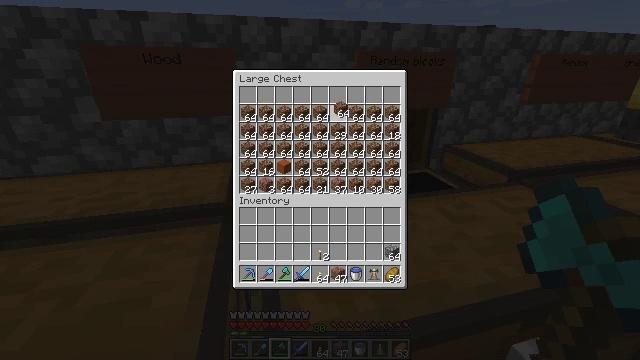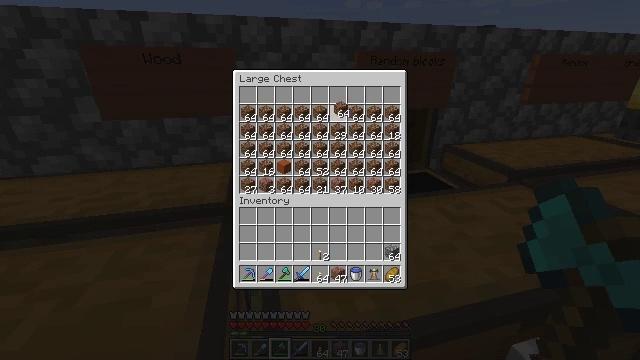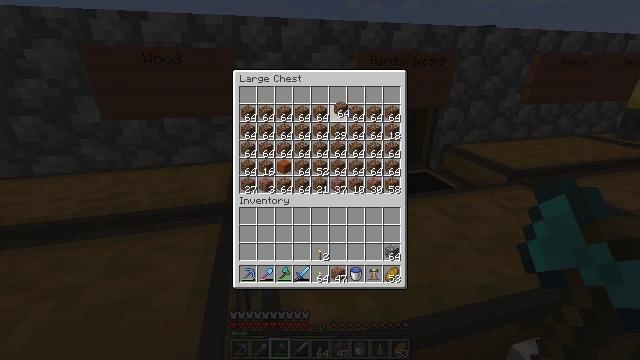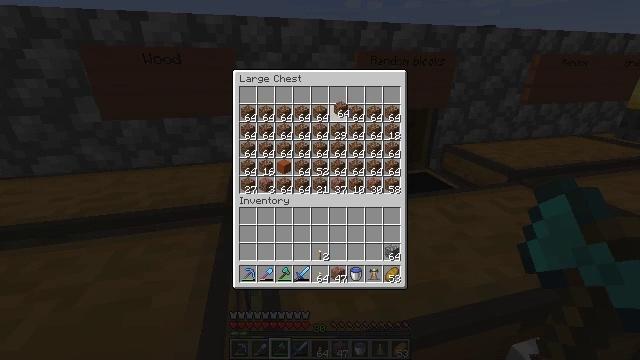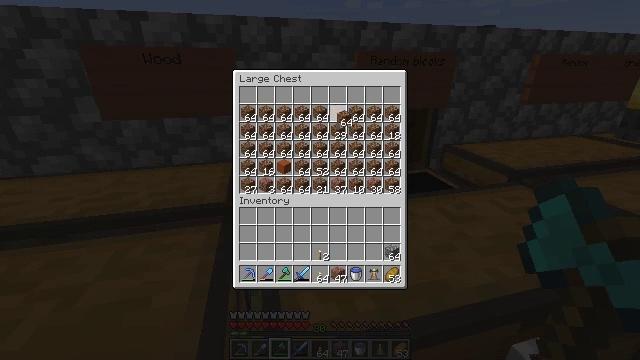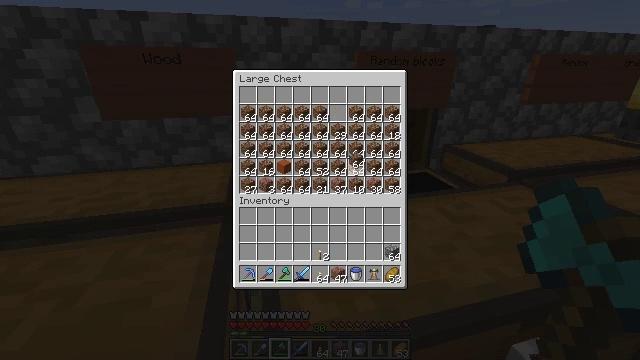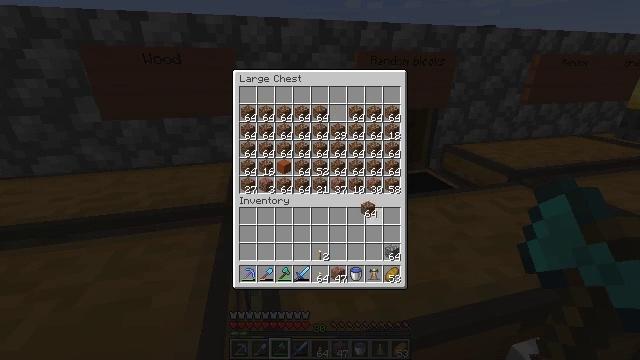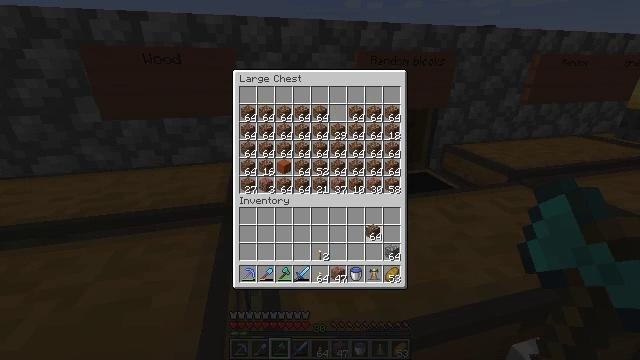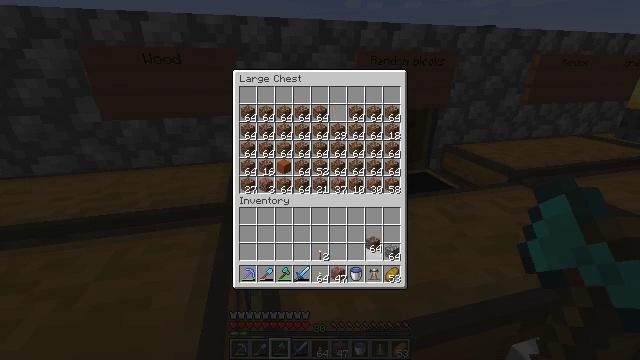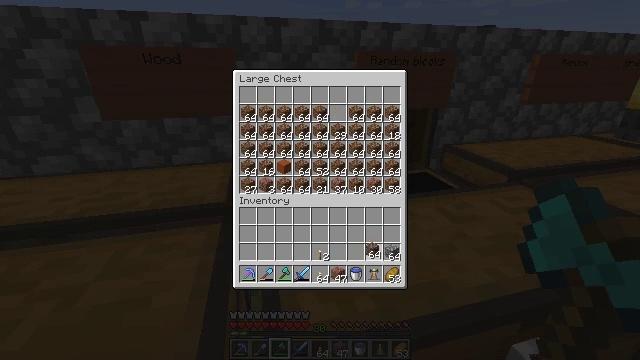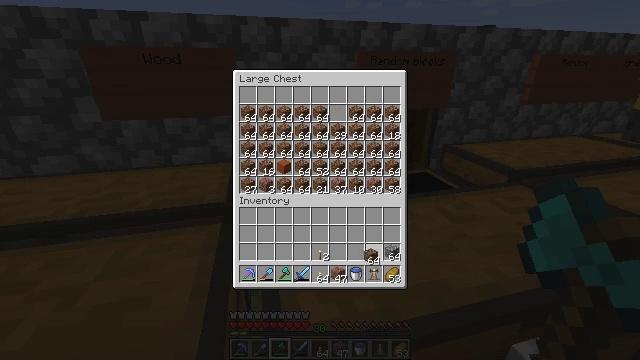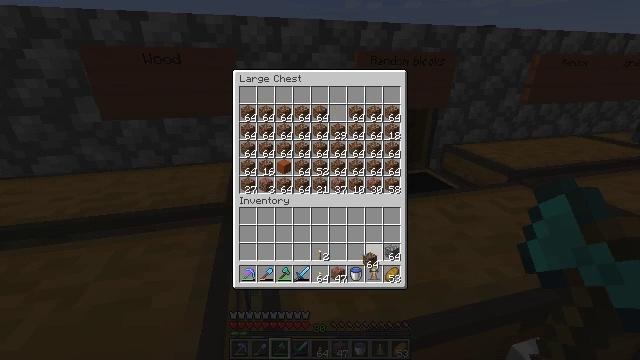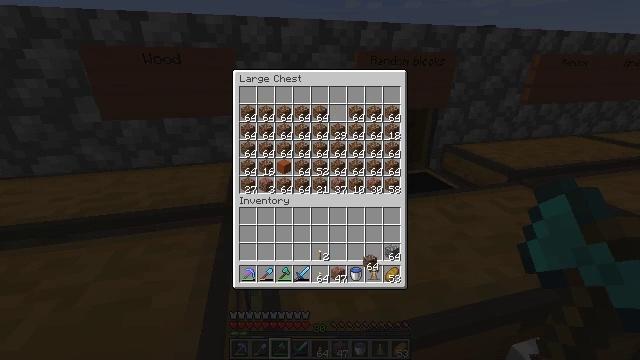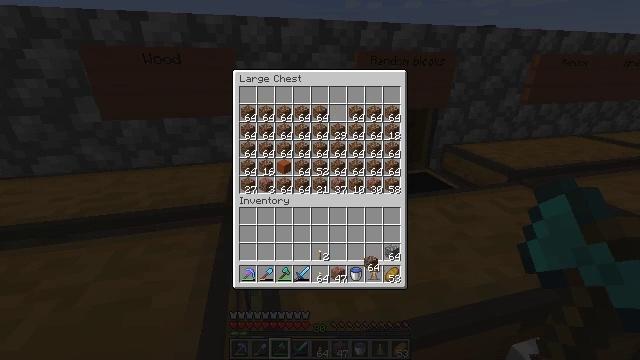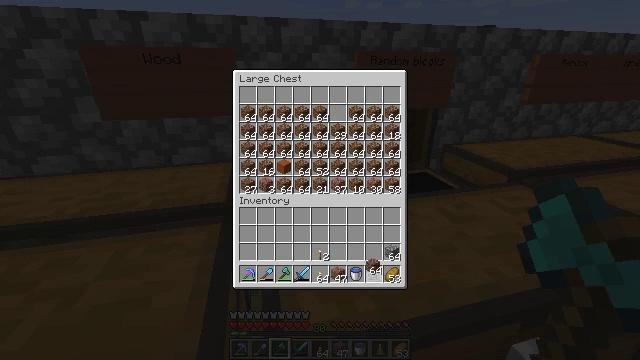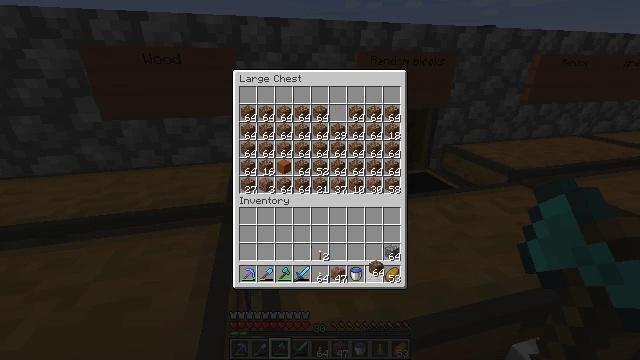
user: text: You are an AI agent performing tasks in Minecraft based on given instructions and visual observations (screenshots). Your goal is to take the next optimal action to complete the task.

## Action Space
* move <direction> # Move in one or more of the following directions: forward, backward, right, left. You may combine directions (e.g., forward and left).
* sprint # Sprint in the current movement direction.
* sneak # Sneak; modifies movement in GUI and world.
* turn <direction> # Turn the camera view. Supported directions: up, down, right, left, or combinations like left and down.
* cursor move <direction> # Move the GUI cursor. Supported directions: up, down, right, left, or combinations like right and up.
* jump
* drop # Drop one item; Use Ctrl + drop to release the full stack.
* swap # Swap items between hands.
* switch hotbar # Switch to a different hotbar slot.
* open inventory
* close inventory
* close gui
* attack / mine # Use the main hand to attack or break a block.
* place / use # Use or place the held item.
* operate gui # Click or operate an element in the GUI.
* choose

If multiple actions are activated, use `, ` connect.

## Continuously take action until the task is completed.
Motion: motion action
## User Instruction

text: Make a diamond hoe with sticks and diamonds.
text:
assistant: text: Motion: operate gui
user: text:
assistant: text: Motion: operate gui
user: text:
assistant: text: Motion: operate gui
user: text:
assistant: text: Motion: cursor move down
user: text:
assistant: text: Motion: cursor move right and down
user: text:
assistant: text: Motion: cursor move right and down
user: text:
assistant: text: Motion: cursor move down
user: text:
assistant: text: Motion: cursor move down
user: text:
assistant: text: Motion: no_op
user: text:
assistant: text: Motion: no_op
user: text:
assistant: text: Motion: no_op
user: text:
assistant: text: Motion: no_op
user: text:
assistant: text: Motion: no_op
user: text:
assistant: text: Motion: no_op
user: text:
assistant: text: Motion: no_op
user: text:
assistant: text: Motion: cursor move right
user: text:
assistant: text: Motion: no_op
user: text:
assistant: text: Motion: no_op
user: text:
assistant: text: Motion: no_op
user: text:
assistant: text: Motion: no_op
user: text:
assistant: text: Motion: no_op
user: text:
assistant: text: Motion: no_op
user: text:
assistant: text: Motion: no_op
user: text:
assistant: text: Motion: no_op
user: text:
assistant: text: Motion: no_op
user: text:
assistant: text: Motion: no_op
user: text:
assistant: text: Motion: no_op
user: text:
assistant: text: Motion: no_op
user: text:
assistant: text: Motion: no_op
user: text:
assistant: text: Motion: operate gui